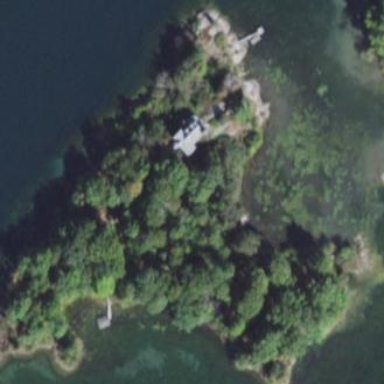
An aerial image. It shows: Islet.